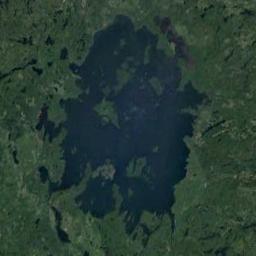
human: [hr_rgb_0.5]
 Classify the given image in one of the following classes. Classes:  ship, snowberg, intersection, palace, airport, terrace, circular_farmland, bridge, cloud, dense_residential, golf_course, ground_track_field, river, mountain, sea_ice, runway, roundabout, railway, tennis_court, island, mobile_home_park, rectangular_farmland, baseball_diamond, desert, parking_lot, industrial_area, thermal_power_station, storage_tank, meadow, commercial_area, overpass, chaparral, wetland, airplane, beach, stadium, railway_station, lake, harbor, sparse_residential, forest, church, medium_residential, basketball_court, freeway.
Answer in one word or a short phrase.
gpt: lake